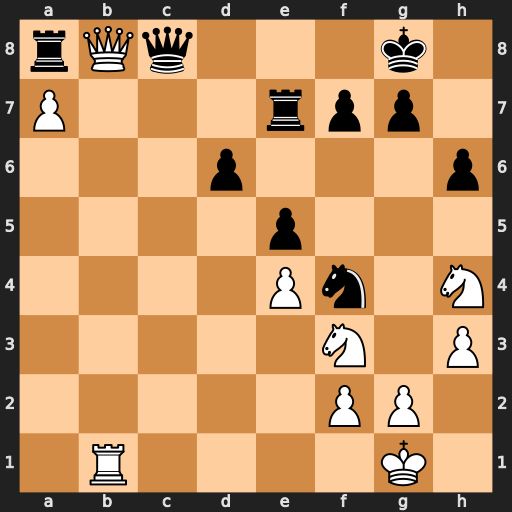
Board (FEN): rQq3k1/P3rpp1/3p3p/4p3/4Pn1N/5N1P/5PP1/1R4K1
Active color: w
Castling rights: -
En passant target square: -
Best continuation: Qxc8+ Rxc8 Rb8 Rxa7 Rxc8+